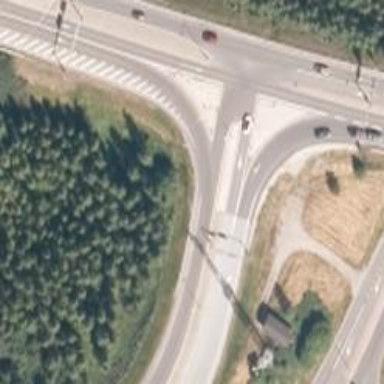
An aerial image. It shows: Road with "give way" sign.